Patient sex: F
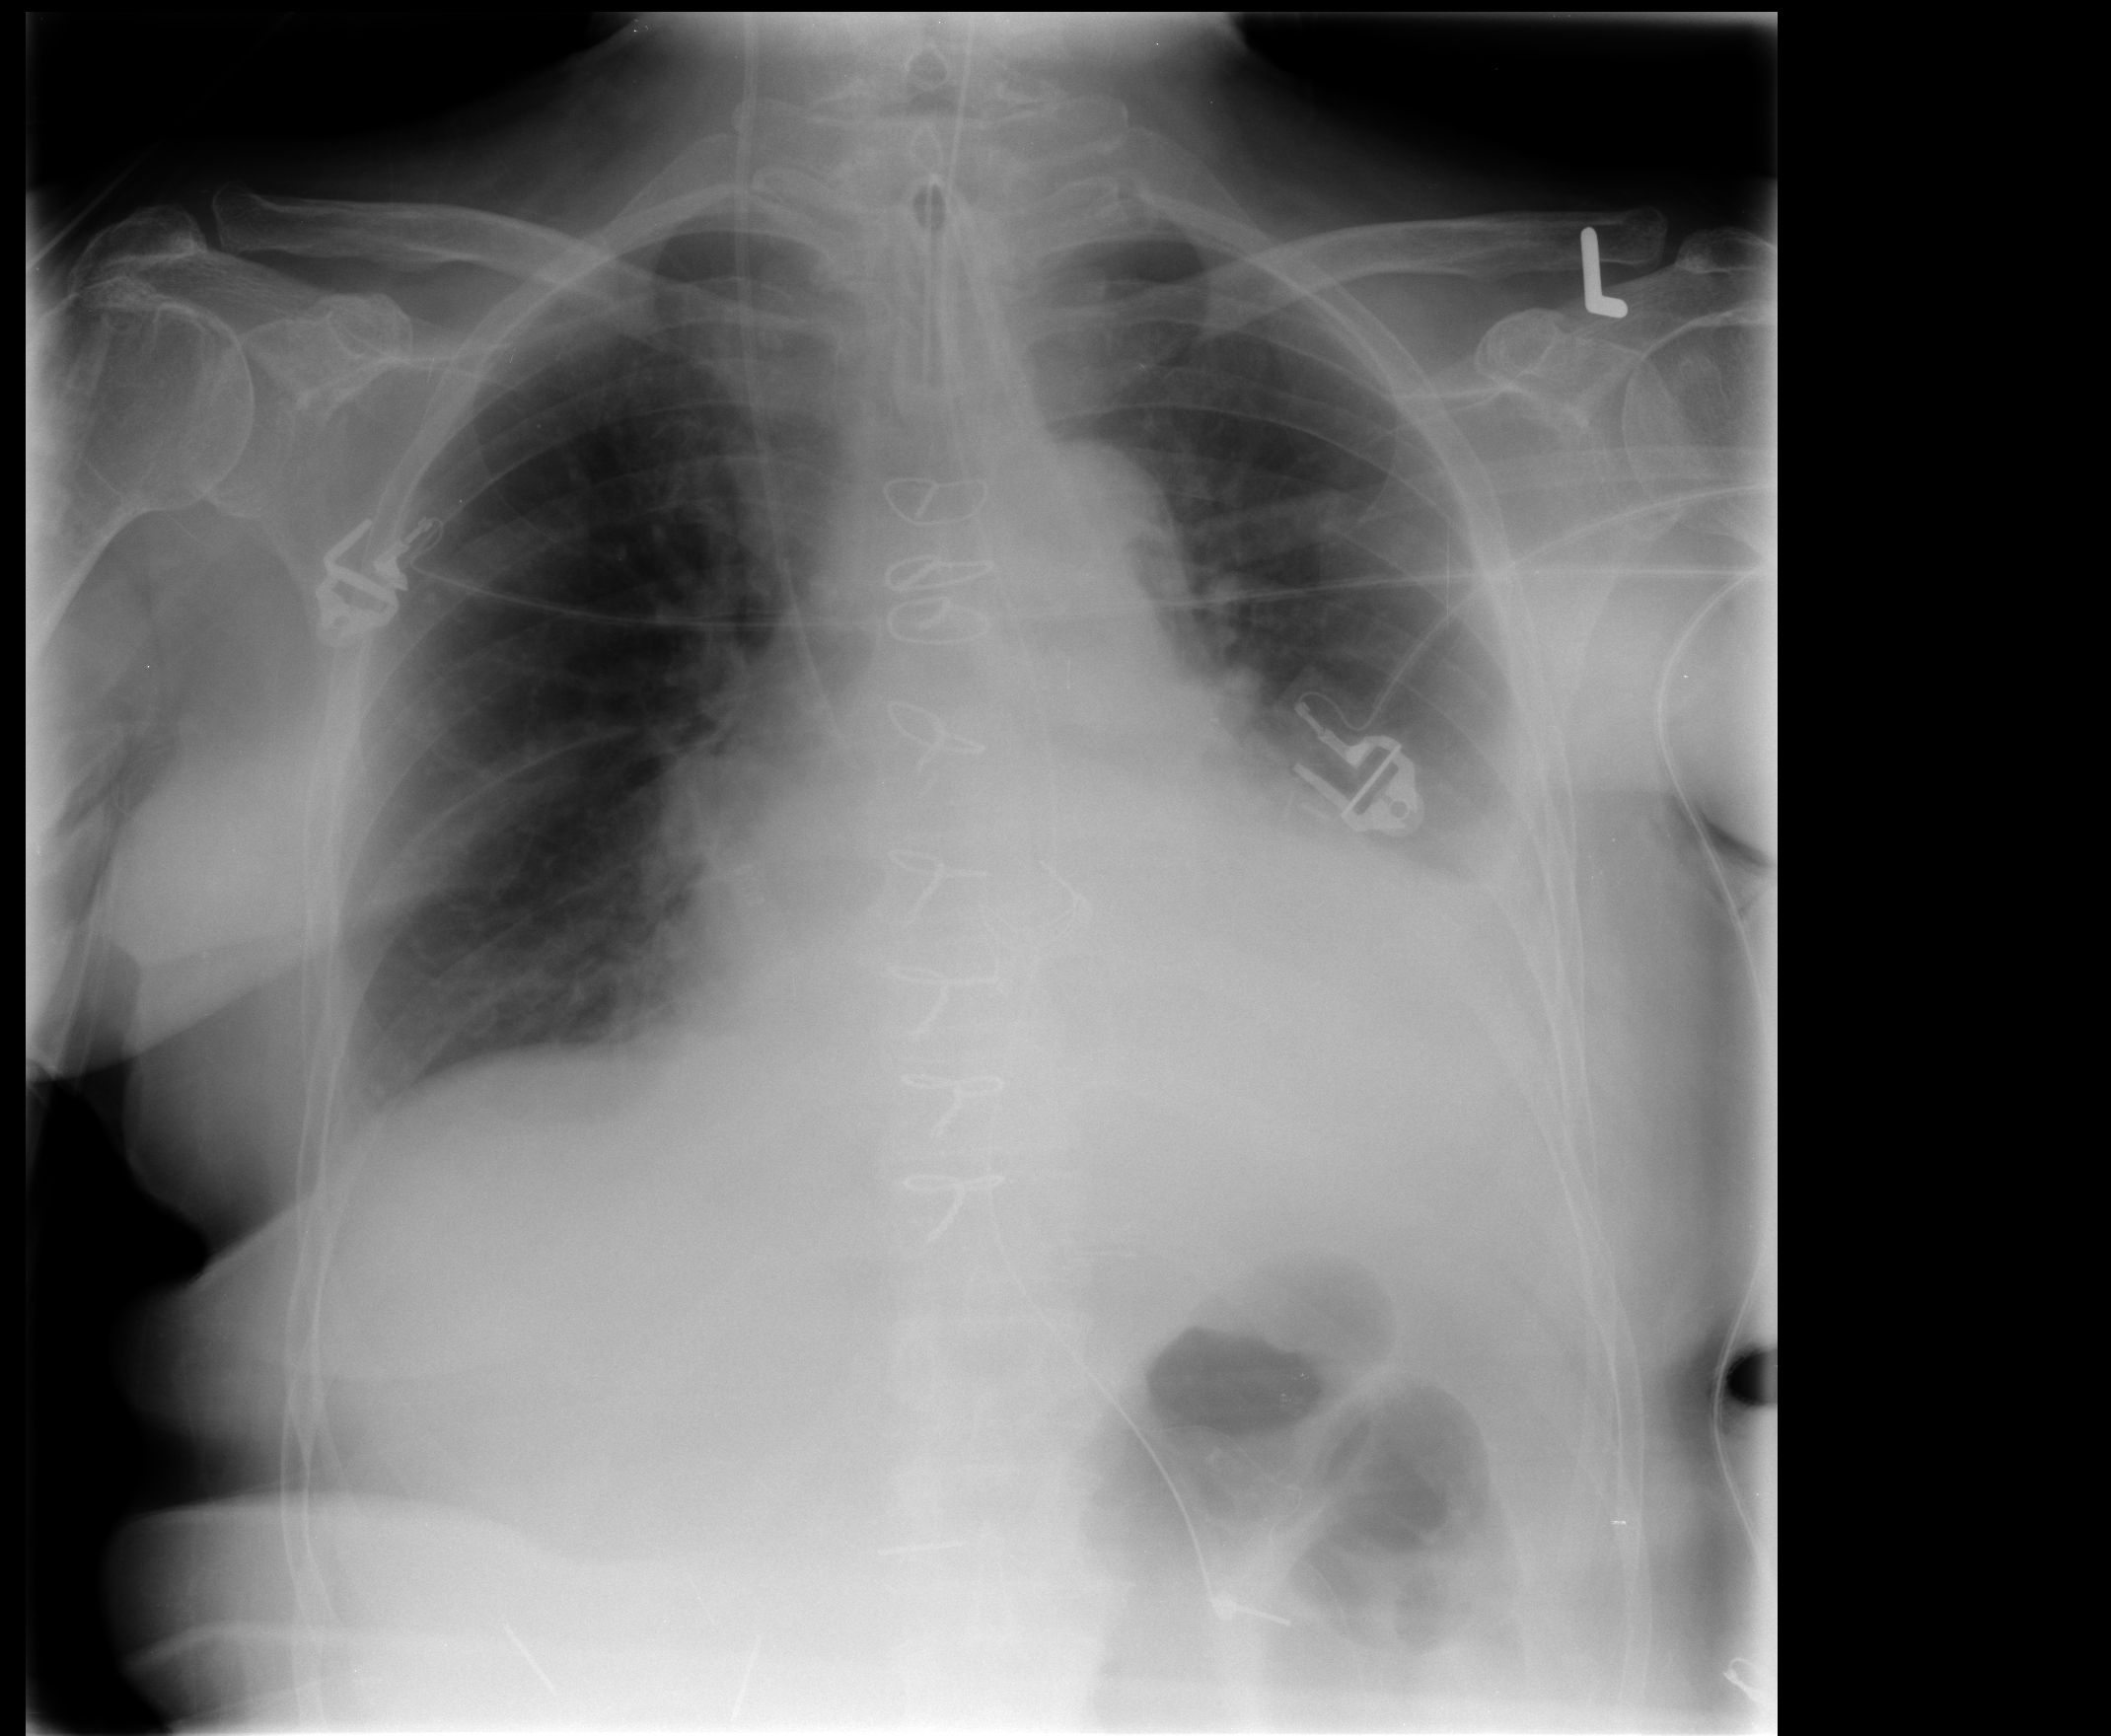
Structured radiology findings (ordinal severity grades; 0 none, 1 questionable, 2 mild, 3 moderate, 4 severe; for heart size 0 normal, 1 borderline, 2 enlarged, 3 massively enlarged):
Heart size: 3
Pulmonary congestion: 3
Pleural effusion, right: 1
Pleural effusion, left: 2
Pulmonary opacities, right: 0
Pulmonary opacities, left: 0
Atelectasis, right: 1
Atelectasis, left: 2